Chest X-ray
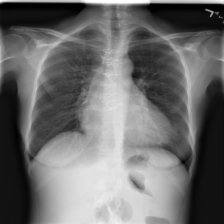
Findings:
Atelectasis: negative
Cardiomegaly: positive
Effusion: negative
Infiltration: negative
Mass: negative
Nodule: negative
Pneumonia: negative
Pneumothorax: negative
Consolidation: negative
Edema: negative
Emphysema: negative
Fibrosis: negative
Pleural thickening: negative
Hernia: negative